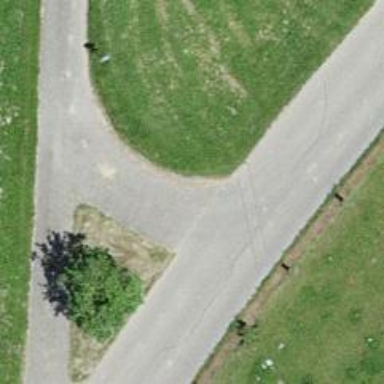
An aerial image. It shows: Well-maintained track road of grade 1.